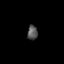
Tissue: lung
Cell type: Epithelial cells
Senescence score: 0.2263
Nuclear area (px): 145
Mean DAPI intensity: 85.338